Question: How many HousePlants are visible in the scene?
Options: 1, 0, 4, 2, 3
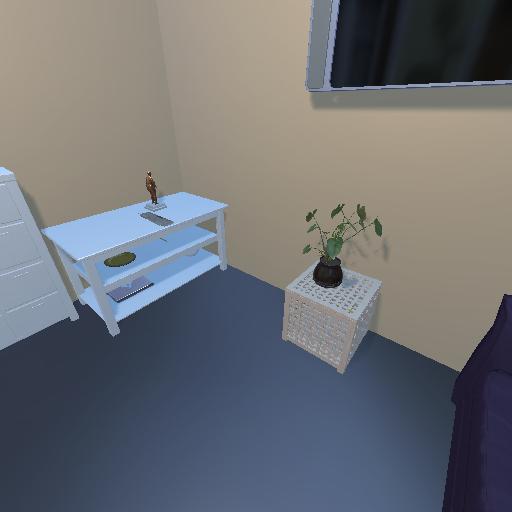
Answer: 1